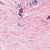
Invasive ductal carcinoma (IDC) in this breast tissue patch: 0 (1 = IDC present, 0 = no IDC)